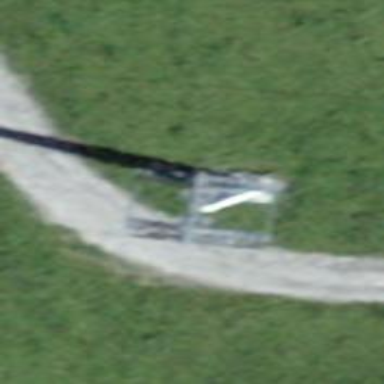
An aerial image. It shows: Pylon used for aerialway.